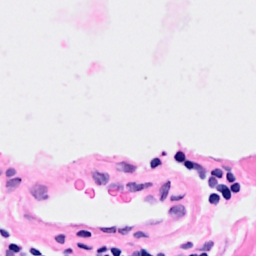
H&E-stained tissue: Breast